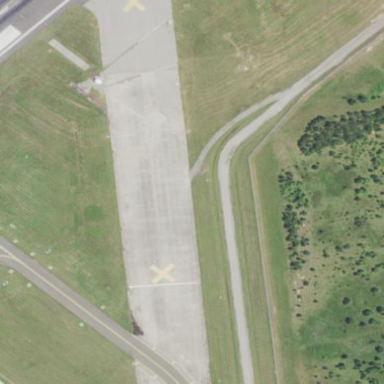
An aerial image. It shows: Apron at the airport.